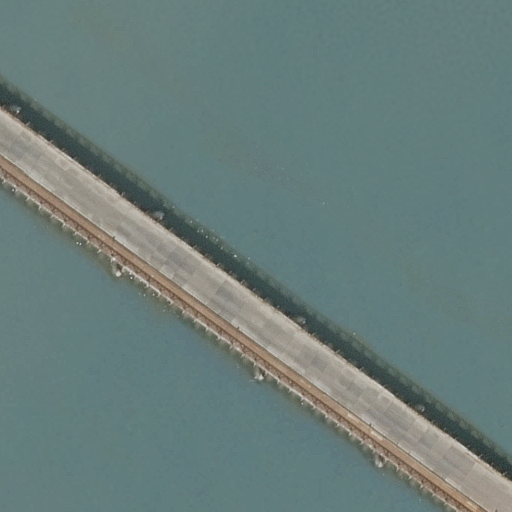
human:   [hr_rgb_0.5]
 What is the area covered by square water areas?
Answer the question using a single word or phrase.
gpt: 0m2

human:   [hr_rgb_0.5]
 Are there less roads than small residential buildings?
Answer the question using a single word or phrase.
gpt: no

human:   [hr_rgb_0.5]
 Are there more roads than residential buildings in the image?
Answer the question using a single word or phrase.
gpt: yes

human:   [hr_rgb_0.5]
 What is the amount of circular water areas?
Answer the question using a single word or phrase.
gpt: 0

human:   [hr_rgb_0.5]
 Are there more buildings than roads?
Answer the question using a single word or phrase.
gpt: no

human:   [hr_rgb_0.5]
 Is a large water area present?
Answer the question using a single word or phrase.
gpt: yes

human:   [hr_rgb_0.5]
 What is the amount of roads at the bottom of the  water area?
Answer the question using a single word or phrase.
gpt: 0

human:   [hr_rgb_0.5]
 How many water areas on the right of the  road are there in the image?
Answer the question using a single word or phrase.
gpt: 0

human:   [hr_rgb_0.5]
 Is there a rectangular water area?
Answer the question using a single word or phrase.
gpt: yes

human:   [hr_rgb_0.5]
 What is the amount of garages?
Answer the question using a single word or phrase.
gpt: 0

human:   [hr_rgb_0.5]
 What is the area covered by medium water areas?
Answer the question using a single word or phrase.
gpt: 0m2

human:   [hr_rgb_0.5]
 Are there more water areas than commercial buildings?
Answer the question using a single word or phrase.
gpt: yes

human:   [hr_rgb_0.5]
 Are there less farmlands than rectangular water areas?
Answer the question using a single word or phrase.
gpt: yes

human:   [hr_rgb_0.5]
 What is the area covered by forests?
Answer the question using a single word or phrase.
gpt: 0m2

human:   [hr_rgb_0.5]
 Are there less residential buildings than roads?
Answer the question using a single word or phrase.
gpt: yes

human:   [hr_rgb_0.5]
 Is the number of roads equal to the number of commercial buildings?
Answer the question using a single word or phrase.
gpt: no

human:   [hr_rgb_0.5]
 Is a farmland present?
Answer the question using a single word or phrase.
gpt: no

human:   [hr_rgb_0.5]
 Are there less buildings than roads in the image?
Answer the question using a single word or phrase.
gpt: yes

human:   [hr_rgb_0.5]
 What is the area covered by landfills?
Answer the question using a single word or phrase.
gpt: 0m2

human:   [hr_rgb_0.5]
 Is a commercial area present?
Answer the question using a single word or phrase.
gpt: no

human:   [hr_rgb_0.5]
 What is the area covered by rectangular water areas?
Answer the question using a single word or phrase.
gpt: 10603m2

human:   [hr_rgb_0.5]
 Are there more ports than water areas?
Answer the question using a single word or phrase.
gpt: no

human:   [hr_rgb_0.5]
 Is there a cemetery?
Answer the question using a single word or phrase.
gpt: no

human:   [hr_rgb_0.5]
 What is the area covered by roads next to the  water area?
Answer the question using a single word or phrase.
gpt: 0m2

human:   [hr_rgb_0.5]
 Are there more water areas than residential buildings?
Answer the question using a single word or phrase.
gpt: yes

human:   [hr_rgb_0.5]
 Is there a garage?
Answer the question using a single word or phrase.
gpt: no

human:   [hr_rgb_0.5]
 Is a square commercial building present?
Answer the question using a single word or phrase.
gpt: no

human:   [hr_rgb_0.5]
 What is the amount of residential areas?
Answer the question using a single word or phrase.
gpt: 0

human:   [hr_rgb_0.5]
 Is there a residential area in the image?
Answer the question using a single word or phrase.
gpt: no

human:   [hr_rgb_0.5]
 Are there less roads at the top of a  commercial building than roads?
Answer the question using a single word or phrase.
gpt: yes

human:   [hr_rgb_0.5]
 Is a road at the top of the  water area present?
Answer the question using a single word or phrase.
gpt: no

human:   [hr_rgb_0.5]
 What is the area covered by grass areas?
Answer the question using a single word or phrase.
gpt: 0m2

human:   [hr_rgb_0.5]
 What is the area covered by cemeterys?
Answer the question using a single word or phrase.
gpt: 0m2

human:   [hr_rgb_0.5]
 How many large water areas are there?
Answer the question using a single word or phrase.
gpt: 1

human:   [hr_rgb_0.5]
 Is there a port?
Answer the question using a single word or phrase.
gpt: no

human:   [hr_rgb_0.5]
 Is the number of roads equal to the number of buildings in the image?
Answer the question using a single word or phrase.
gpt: no